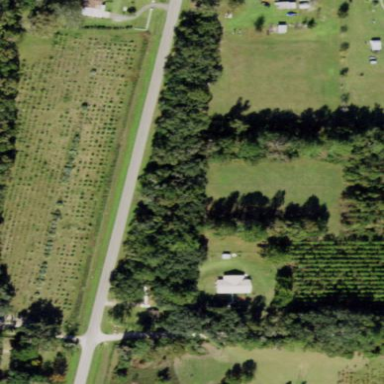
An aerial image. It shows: Plant nursery specializing in trees.